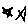
Label: star